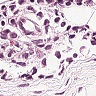
Metastatic tissue present: yes